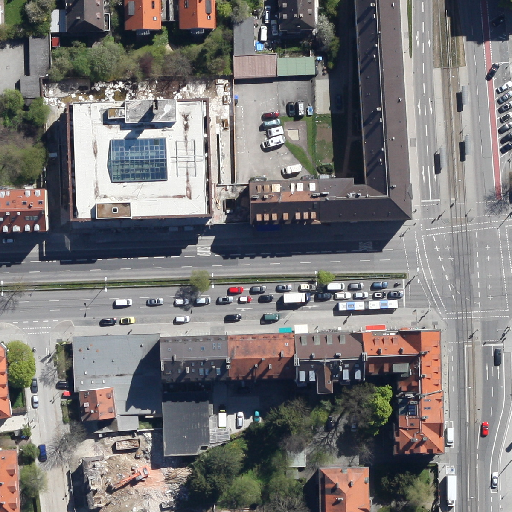
Referring expression: vehicle driving on the road